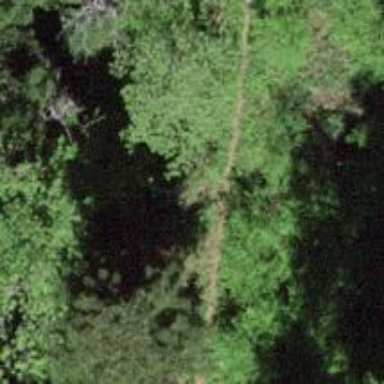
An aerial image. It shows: Track road with grade3 tracktype.